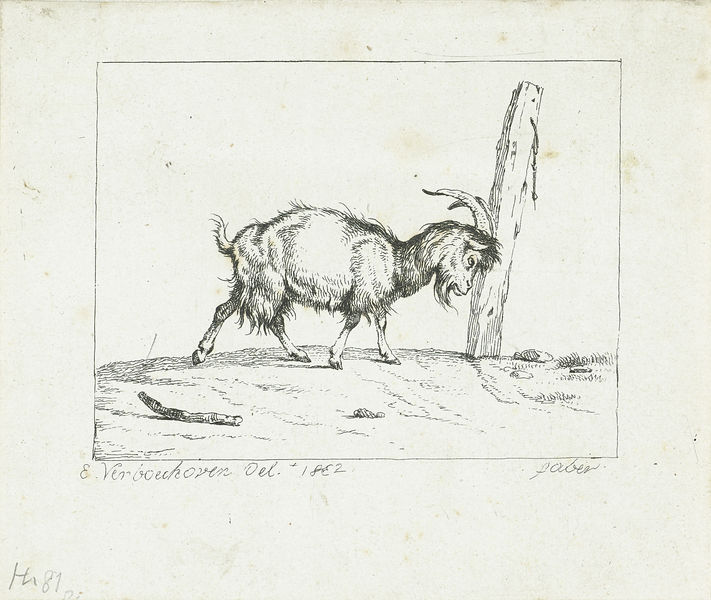
Titel: Bok, met de horens tegen een paal stotend
Künstler: Frédéric Théodore Faber
Standort: Amsterdam
Institution: Rijksmuseum
Schlagwörter: pfahl, schwarzweiß, pflock, zigenbock, 1882, verbouhoven